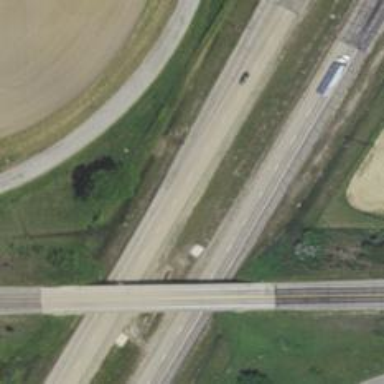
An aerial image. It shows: Motorway.